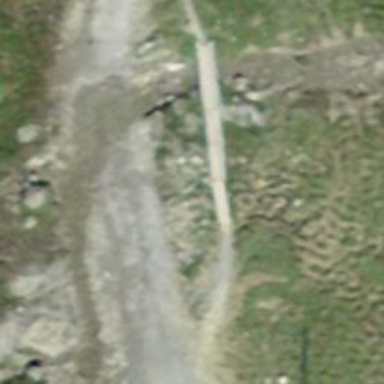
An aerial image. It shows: Path leading to bridge.